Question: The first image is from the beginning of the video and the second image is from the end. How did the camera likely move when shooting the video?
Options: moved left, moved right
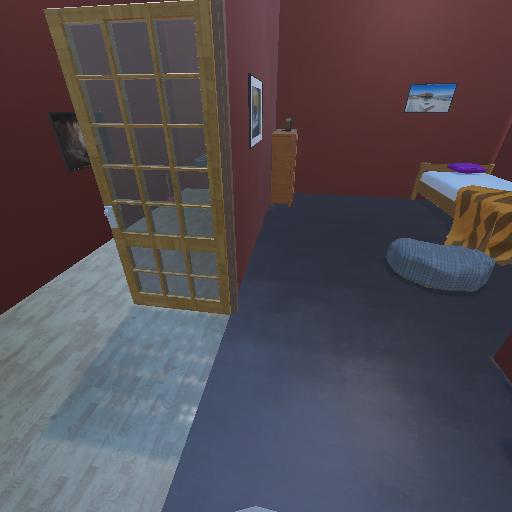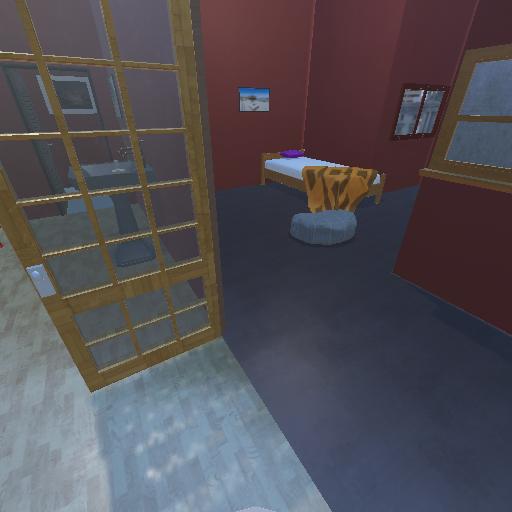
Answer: moved left